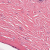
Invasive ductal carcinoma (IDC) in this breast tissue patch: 0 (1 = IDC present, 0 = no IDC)